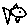
Label: fish